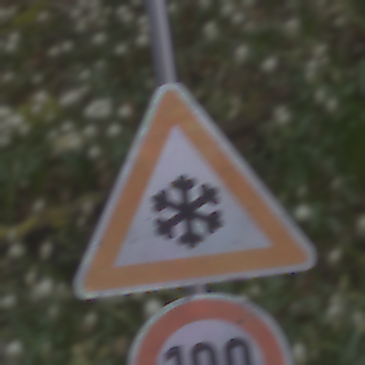
Verkehrszeichen: SchneeOderEisglaette
Zusatzzeichen unten: Geschwindigkeit100
Umgebung: Outdoor, Nature
Tageszeit: MorningAfternoon
Wetter: PartlyCloudy
Licht: Natural
Jahreszeit: NotSpecified
Kontrast: LowContrast